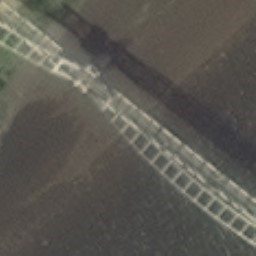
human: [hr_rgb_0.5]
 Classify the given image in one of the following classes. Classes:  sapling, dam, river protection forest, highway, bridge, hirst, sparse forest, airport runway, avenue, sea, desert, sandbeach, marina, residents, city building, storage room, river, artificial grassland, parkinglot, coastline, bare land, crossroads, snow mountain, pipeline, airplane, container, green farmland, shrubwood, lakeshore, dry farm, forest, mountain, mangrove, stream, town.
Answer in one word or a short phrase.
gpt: bridge